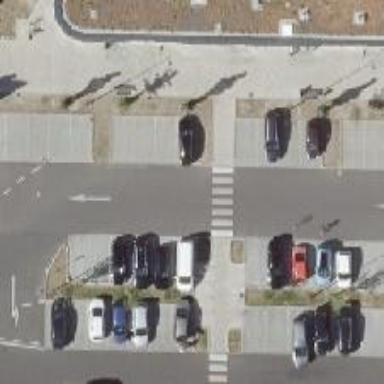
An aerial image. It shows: Marked zebra crossing on the road.